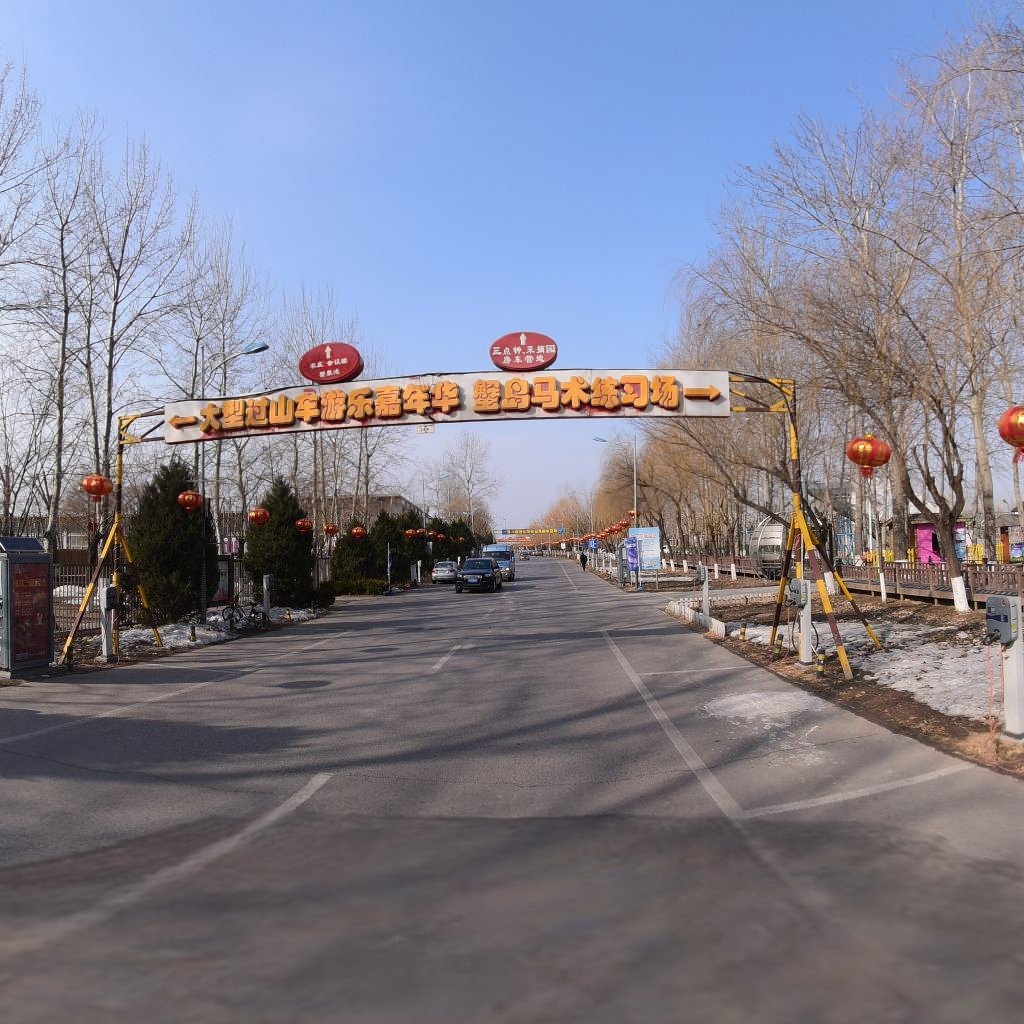
Region: Chaoyang
Road damage annotations: manhole cover, transverse crack, transverse crack